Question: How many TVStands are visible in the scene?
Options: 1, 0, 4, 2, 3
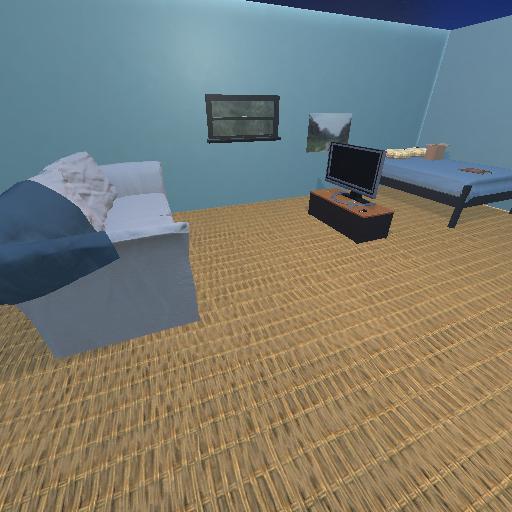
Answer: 1